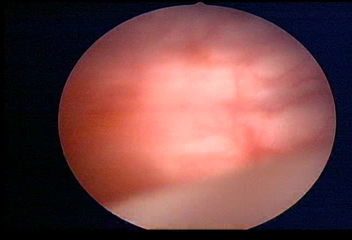
Modality: WLC
Class: Normal mucosa
Bladder cancer association: No